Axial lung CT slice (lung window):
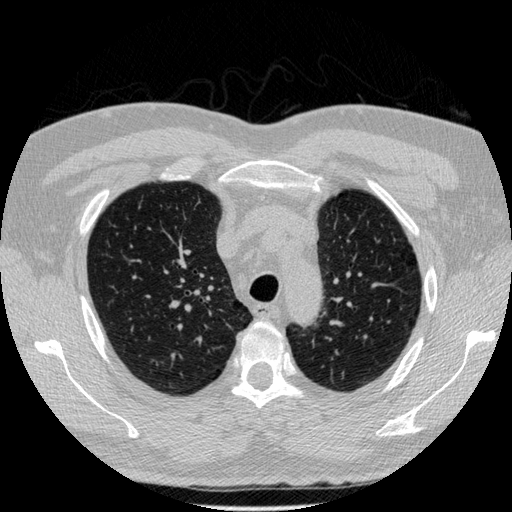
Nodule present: no